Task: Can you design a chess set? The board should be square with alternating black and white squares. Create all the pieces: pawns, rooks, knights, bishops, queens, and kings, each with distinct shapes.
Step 4706:
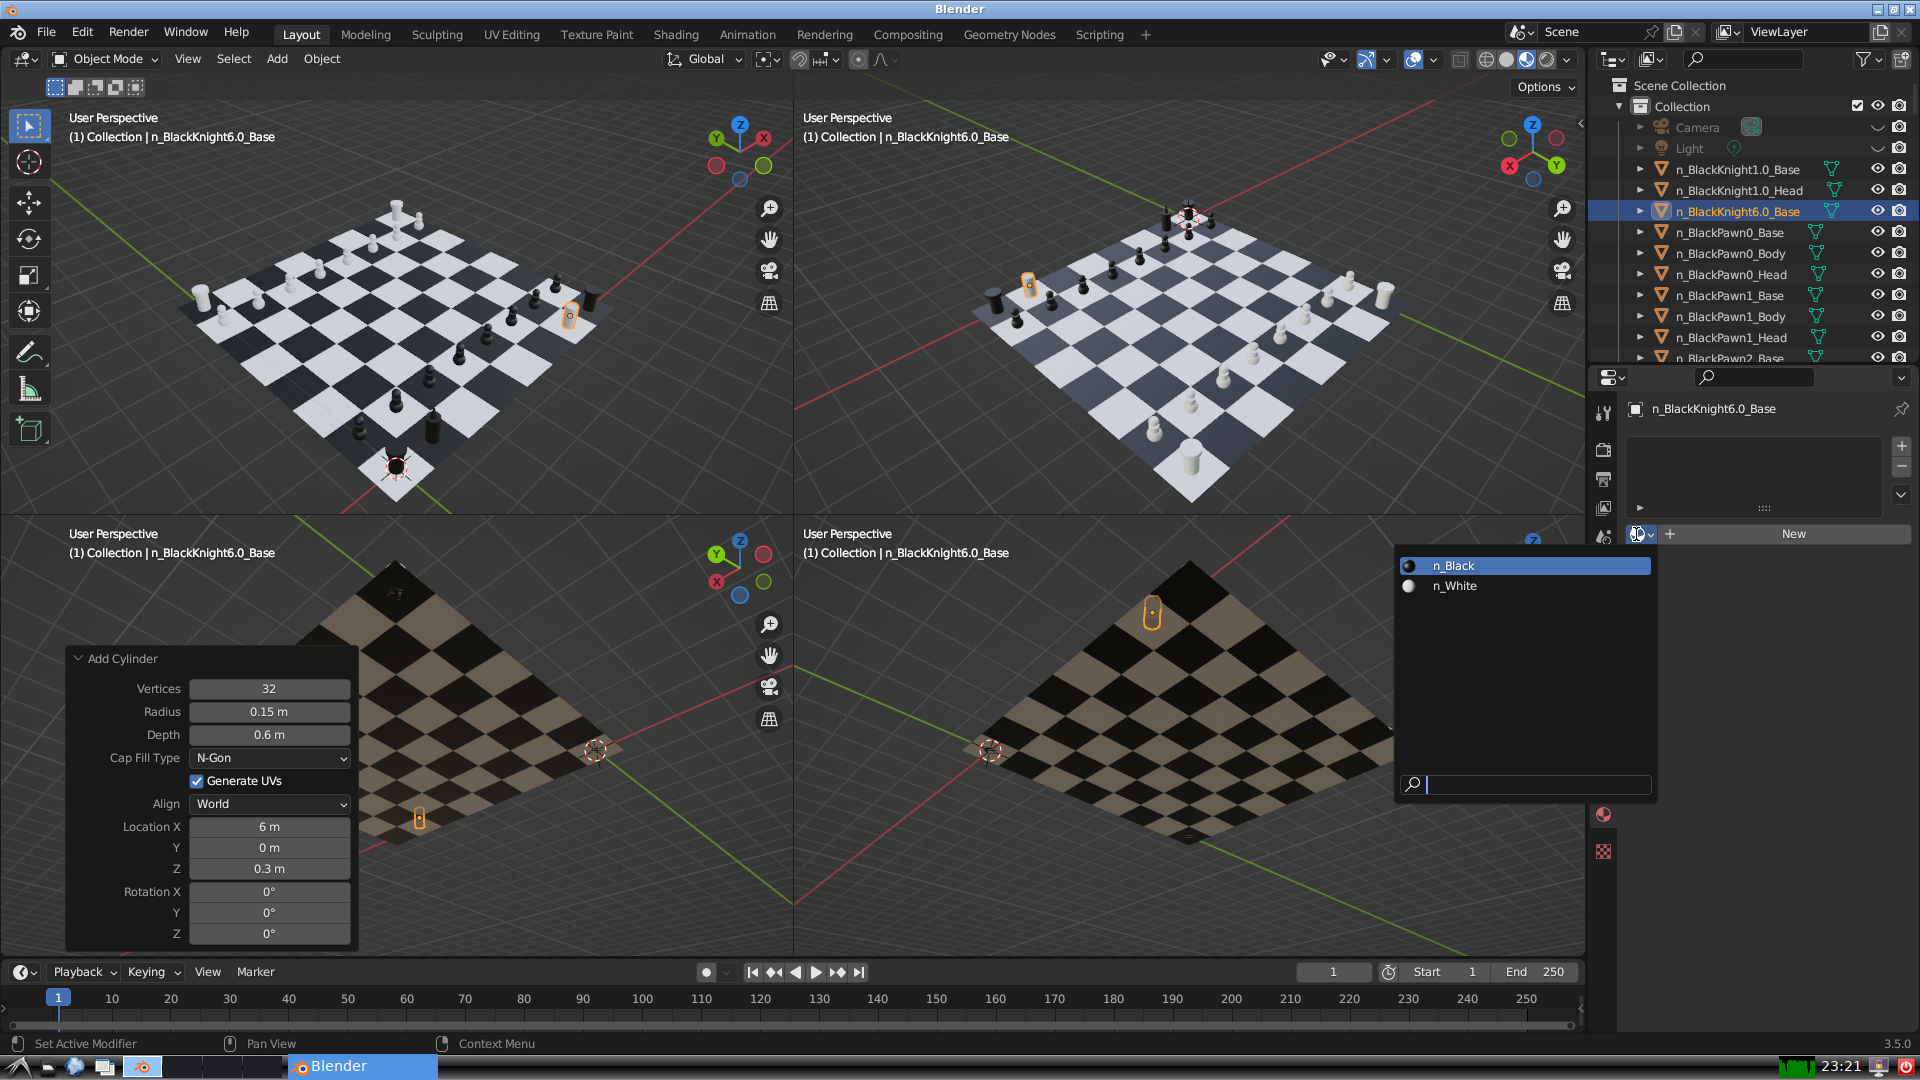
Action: input_text: n_Black